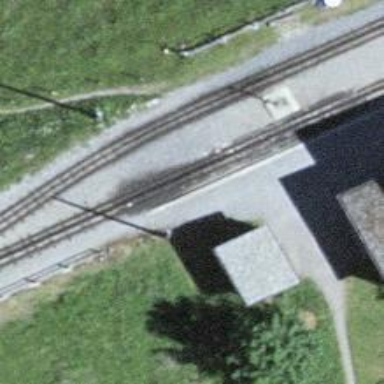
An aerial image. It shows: Railway crossing.